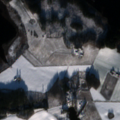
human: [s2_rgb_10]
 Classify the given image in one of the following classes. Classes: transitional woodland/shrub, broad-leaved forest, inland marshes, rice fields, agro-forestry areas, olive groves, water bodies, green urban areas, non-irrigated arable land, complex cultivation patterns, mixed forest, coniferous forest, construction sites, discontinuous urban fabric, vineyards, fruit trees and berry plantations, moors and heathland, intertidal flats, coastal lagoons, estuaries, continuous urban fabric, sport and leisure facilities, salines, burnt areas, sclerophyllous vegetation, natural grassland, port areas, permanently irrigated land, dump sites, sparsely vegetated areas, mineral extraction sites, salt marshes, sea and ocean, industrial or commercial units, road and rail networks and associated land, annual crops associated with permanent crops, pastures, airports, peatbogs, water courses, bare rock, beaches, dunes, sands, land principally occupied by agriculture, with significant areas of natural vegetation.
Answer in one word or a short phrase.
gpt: non-irrigated arable land, land principally occupied by agriculture, with significant areas of natural vegetation, mixed forest, water bodies